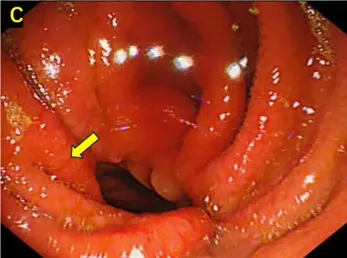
Enhanced abdominal CT, gastroscopy, and biopsy results after completing all treatments. Gastroscopy showing congestion, and ,edema at the anastomosis, with a rough mucosa (the yellow arrow).
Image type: endoscopy (gi_endoscopy)